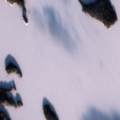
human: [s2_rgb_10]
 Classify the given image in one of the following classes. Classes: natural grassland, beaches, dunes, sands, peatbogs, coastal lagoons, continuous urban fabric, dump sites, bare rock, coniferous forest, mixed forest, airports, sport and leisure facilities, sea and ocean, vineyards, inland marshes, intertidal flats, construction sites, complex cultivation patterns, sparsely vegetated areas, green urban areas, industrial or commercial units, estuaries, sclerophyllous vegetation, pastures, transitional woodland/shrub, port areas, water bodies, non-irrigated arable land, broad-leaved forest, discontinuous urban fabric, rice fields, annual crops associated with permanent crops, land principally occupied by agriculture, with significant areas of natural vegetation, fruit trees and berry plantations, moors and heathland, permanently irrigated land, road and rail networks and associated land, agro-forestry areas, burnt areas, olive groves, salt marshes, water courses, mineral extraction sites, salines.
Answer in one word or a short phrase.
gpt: coniferous forest, mixed forest, water bodies